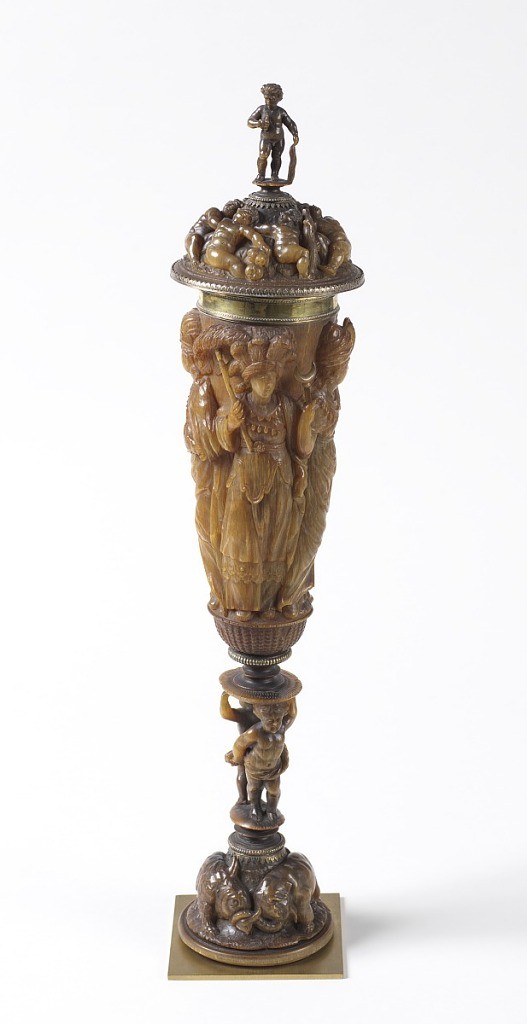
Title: Cup and cover
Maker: Johannes Engelbrecht, German, 1673 – 1748
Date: ca. 1698-1705
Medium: rhinoceros horn mounted in silver-gilt
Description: Tapering cup covered with the figures of the Four Continents; Asia with turban and crescent sceptre; Africa with ostrich-feather headdress and parasol; Europe with imperial crown, orb, and sceptre; America with feather headdress and cape, and sceptre; step with two putti; foot with elephant and rhinoceros interlocked in battle, and eagle. Domed cover with six putti in relief and one, standing, as finial.